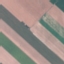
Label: AnnualCrop